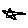
Label: star